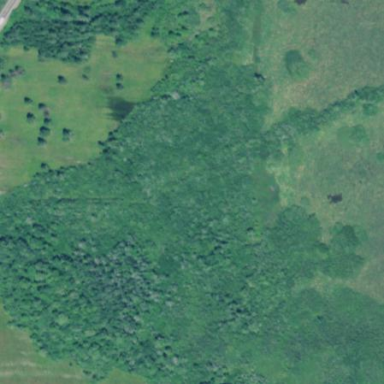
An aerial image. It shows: Woodland with broadleaved evergreen trees.